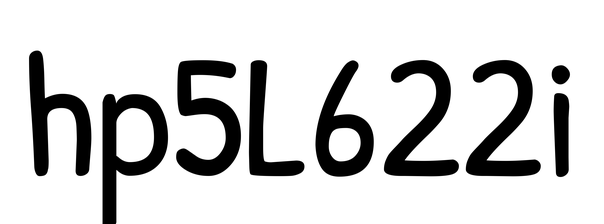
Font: PatrickHand-Regular